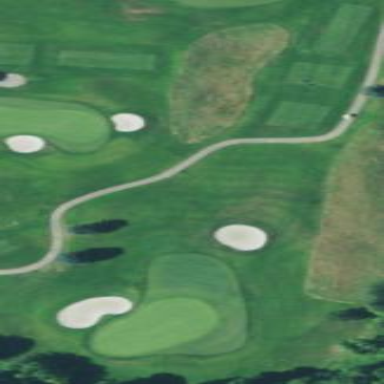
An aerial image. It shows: Rough grassy area used for golf.